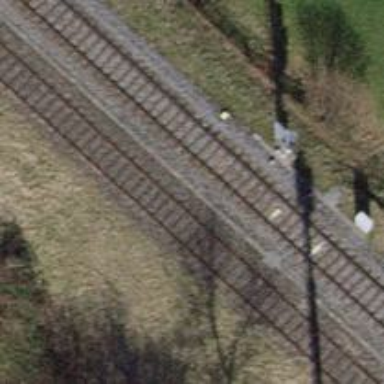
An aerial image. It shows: Railway signal.